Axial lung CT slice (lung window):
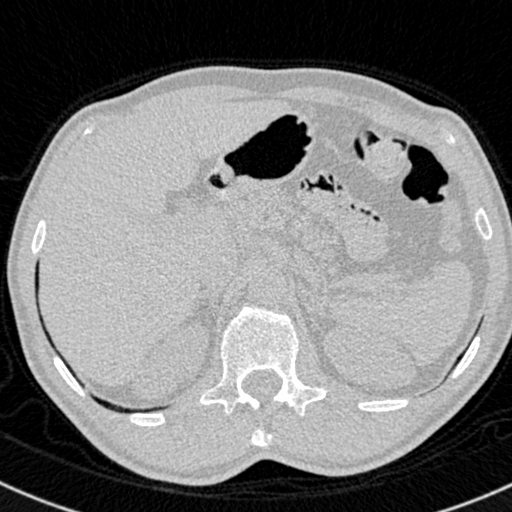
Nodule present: no